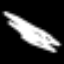
Label: squiggle